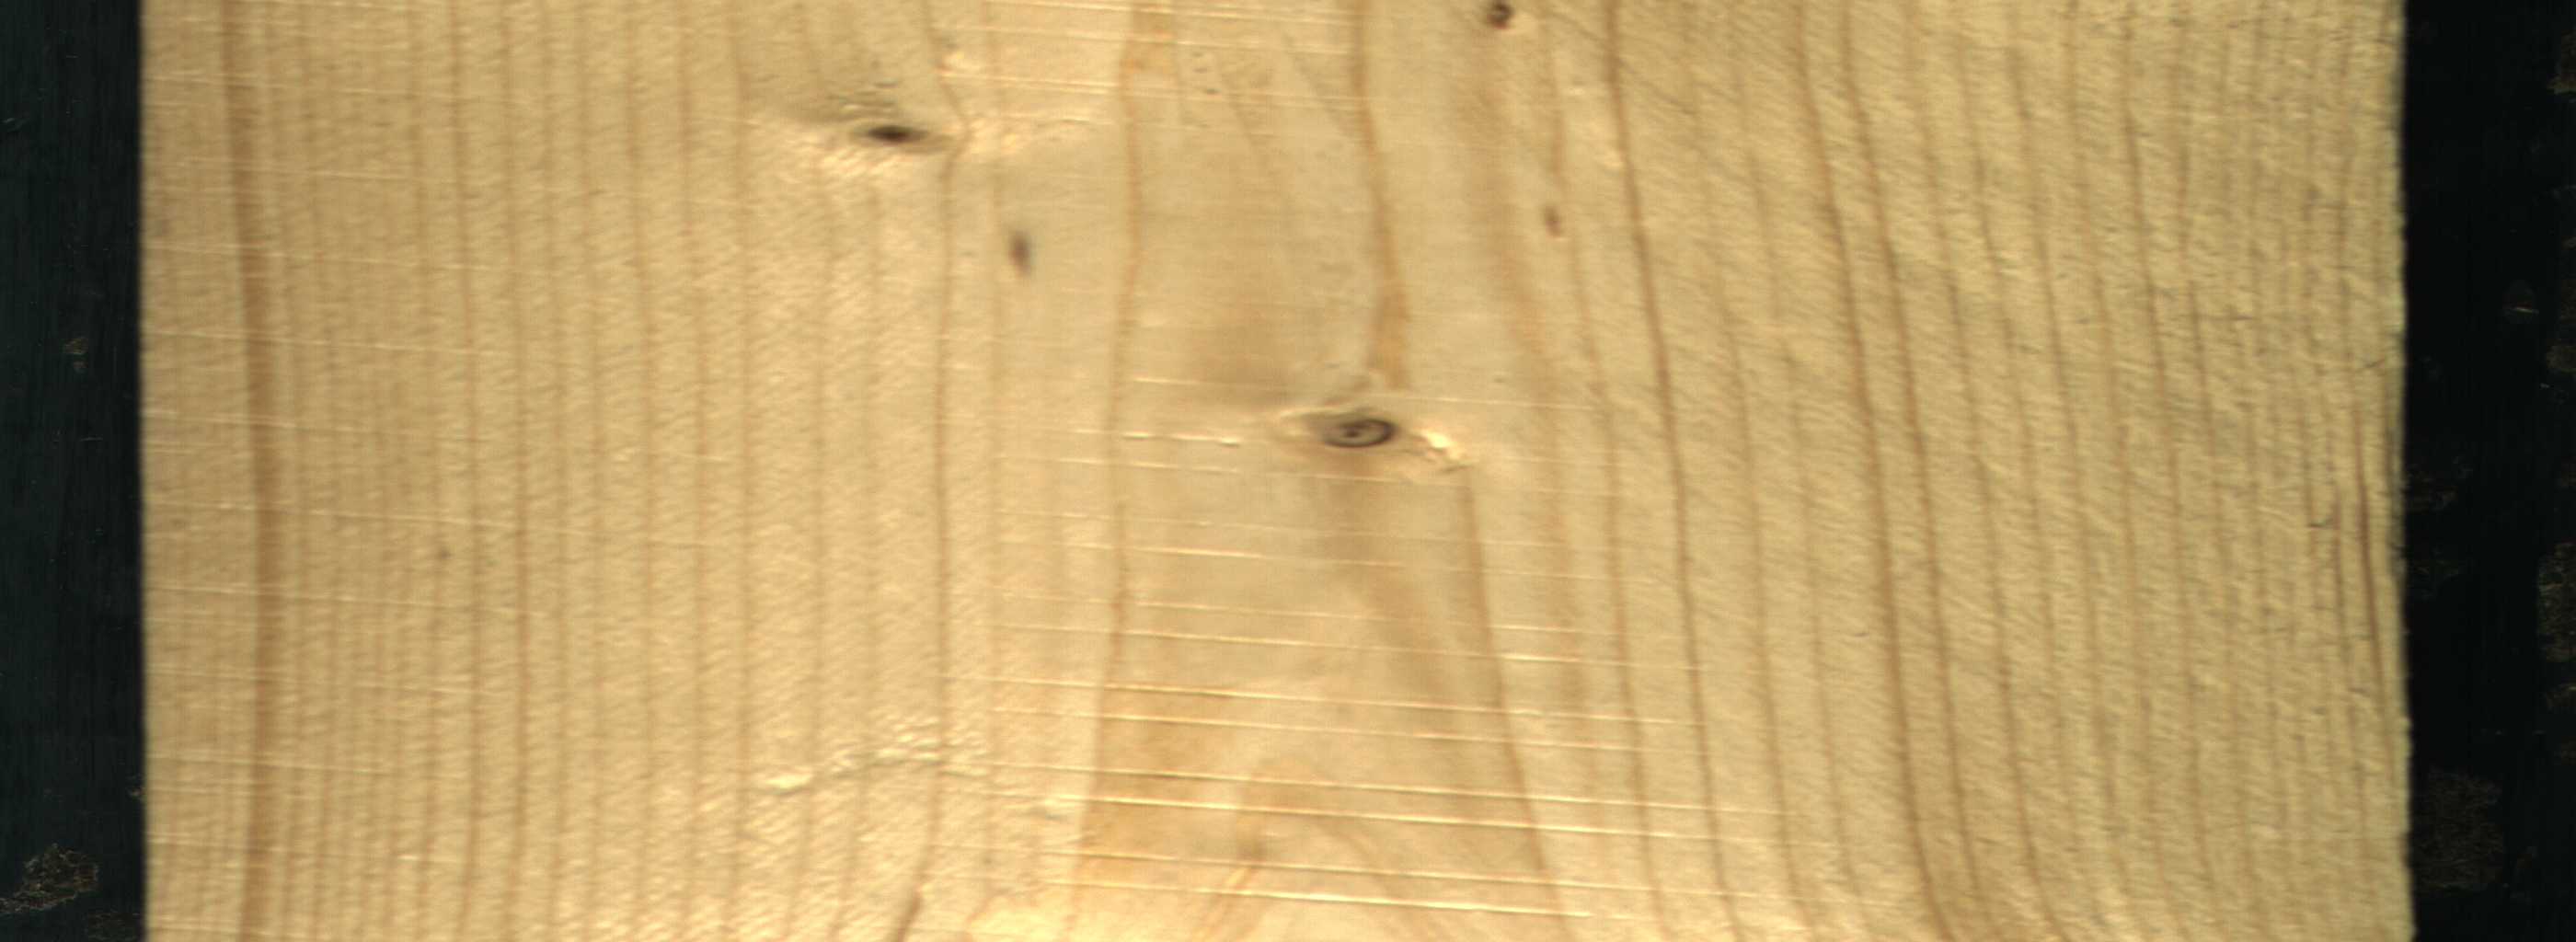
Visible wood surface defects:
Live_Knot
Live_Knot